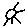
Label: sun